Interaction volume radius: 10 \u00c5
Interaction volume height: 10 \u00c5
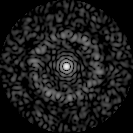
Disorder parameter: 0.8461